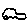
Label: car